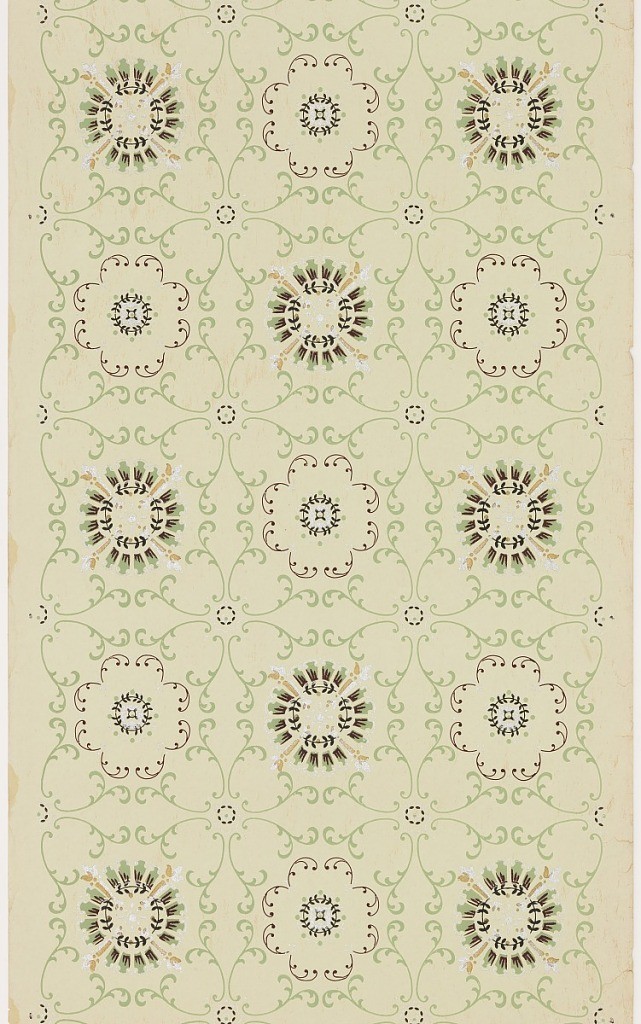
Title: Ceiling paper
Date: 1905–1915
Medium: Machine-printed paper, liquid mica
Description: Framework of foliate scrolls with each set of eight enclosing two alternating motifs: a circular wreath motif containing four torches, and a circular motif composed of more foliate scrolls. Printed in green, metallic gold, and white mica on pale green ground.